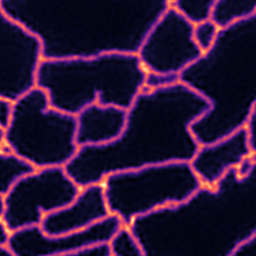
Label: Super-resolution ER image